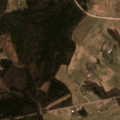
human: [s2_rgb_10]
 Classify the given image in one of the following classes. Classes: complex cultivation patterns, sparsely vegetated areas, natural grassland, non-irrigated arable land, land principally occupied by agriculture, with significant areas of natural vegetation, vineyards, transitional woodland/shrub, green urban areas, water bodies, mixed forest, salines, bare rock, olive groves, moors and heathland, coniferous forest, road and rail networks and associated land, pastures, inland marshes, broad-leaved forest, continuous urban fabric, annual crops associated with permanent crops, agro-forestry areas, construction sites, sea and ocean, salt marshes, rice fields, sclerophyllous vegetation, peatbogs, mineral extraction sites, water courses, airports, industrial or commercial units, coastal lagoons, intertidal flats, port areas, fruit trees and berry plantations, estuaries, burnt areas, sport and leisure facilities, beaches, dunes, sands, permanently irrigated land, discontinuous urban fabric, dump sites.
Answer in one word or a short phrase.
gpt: pastures, land principally occupied by agriculture, with significant areas of natural vegetation, coniferous forest, mixed forest